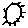
Label: sun